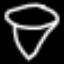
Label: diamond